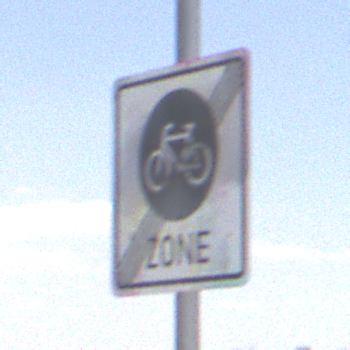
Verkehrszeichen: EndeFahrradzone
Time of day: Midday
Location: Outdoor (Nature)
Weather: PartlyCloudy
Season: NotSpecified
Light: Natural